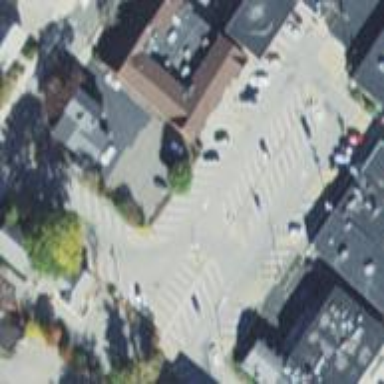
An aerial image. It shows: Parking area with surface.